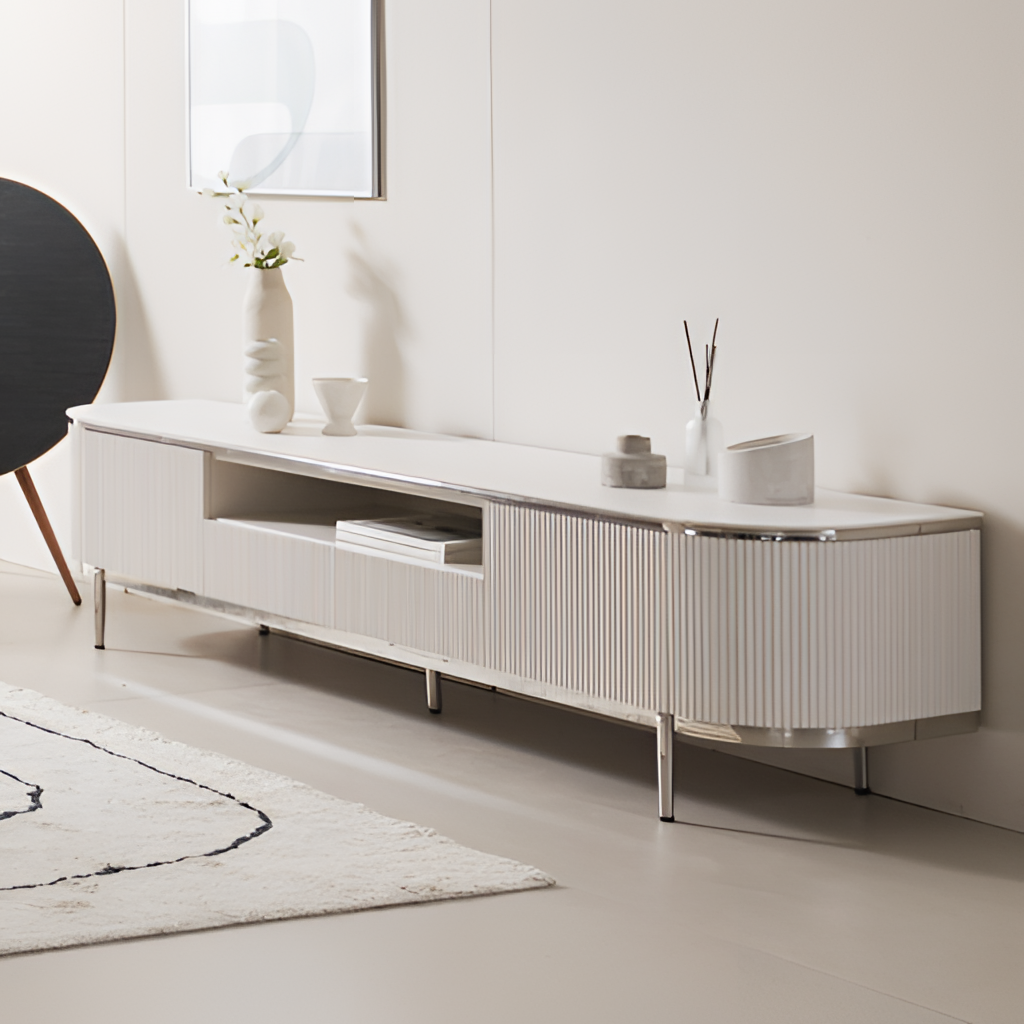
wood media console, living room, modern, tile flooring, with large square pattern, cream paint wallpaper, with solid pattern